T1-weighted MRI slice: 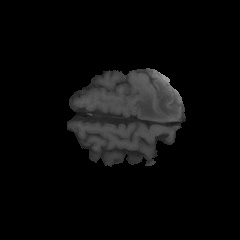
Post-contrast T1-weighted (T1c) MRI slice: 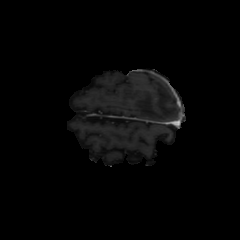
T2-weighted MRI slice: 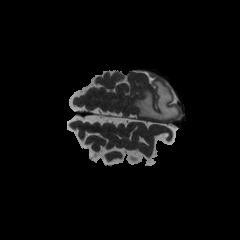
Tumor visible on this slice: yes